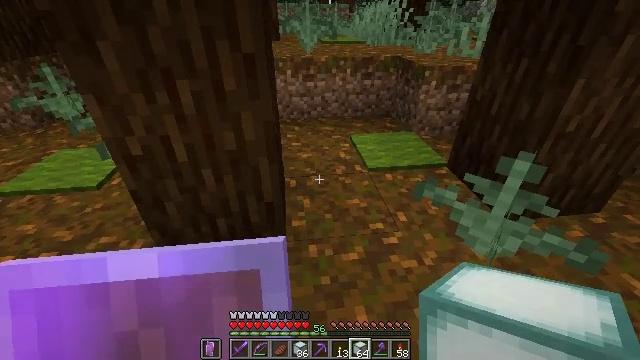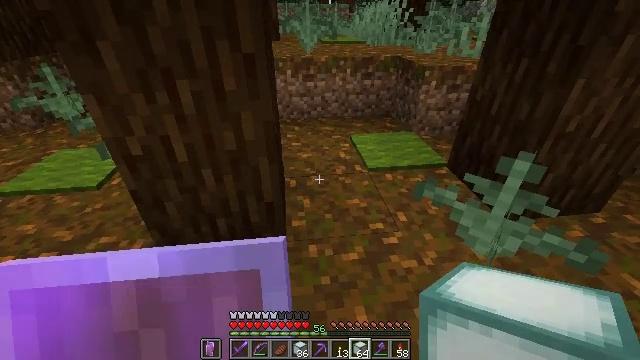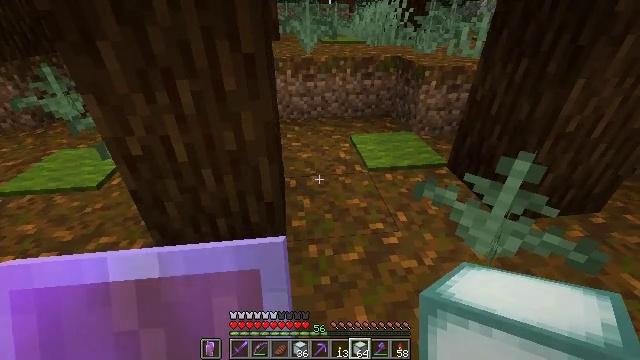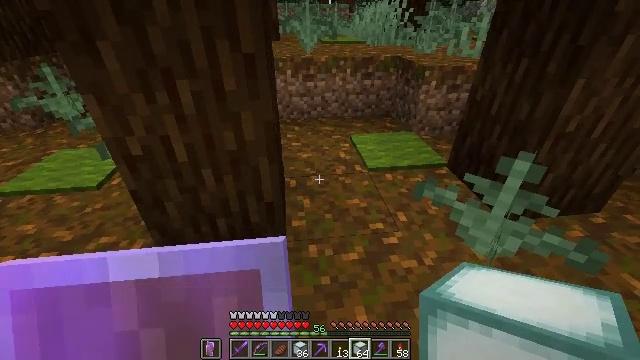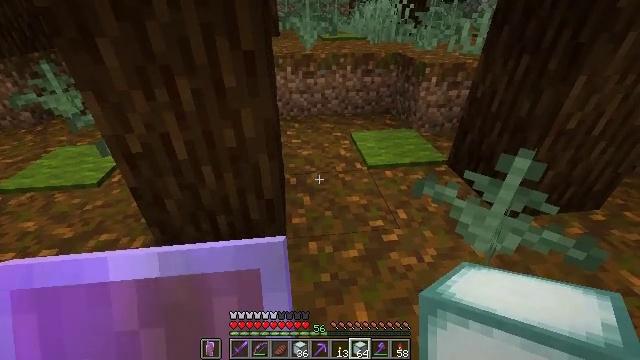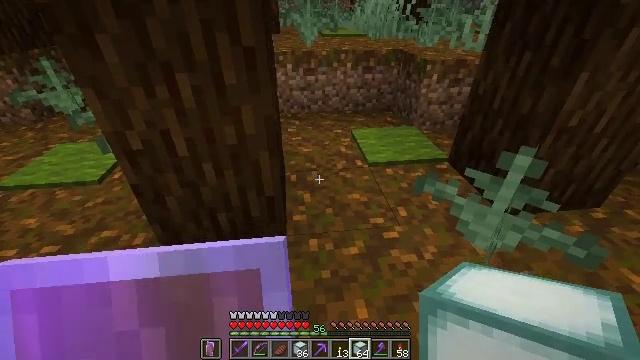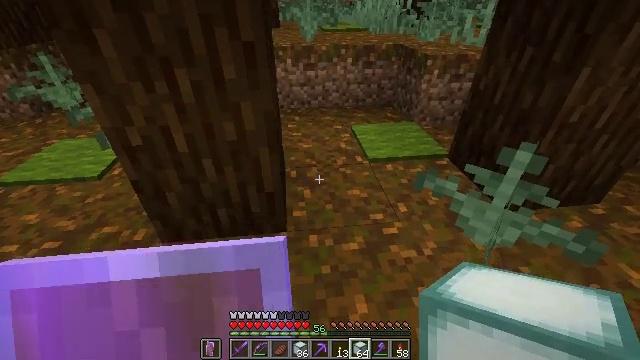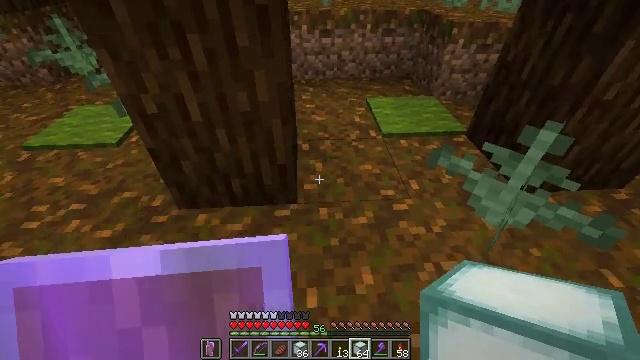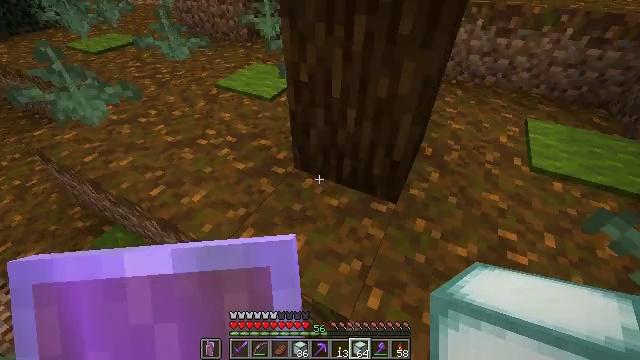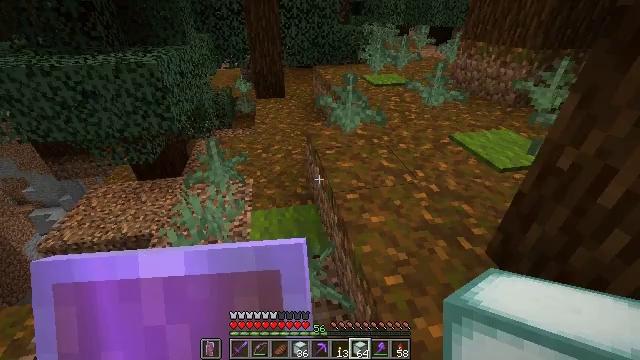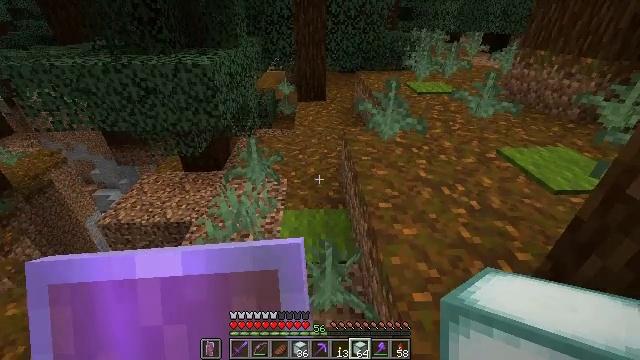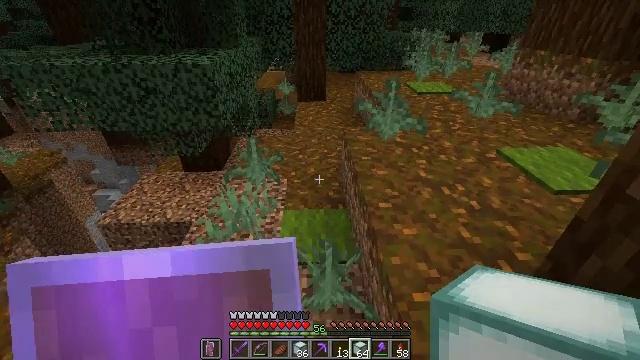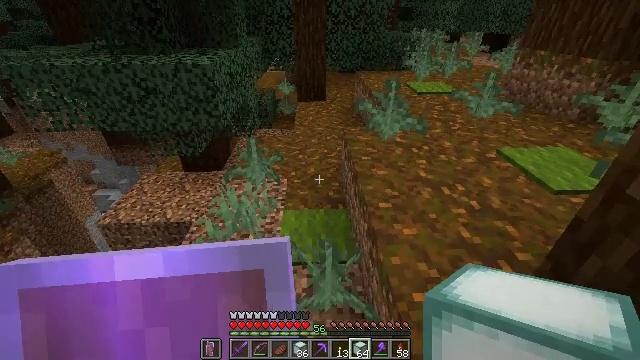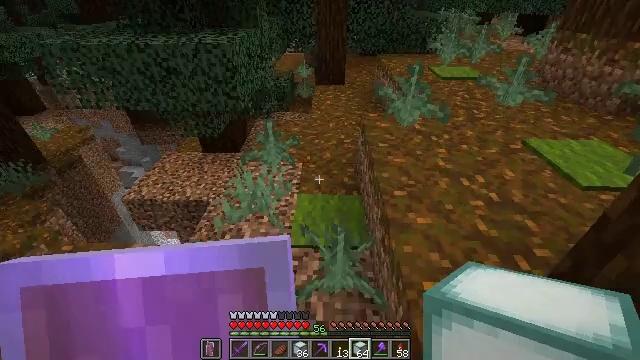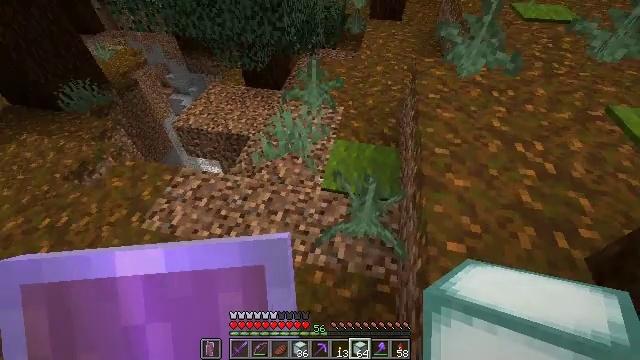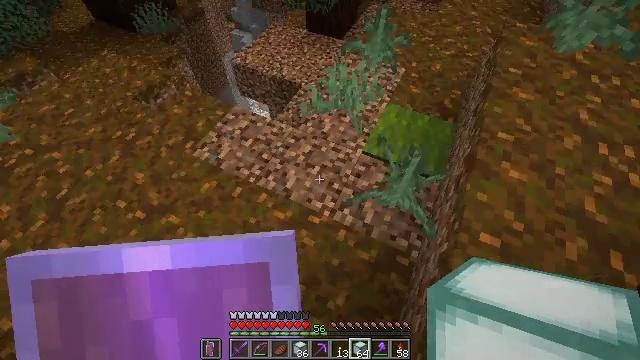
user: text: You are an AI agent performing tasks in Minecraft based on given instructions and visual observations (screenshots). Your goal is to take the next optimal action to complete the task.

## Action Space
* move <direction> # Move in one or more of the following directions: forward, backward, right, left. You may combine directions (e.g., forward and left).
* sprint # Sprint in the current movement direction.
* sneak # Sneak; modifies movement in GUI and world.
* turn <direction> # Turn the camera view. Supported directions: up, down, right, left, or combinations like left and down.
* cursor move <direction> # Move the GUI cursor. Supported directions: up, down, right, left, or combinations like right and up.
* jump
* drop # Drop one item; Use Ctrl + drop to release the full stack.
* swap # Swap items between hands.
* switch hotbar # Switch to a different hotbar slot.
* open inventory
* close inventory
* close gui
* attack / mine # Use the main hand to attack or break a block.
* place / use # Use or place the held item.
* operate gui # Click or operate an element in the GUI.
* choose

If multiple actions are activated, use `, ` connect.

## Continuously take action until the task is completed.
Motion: motion action
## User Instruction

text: Break the green carpet for reuse.
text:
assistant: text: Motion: no_op
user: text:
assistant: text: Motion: no_op
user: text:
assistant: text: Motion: no_op
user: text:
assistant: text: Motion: no_op
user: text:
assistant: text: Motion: no_op
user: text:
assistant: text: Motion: no_op
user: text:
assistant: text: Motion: turn left and down
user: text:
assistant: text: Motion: turn left and down
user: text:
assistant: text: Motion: turn left and up
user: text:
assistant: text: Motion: turn left
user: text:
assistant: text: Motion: no_op
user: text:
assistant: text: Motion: no_op
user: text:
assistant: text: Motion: turn left and down
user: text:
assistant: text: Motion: turn left and down
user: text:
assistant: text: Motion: turn left and down
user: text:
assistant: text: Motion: turn left and down
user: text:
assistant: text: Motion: turn left and down
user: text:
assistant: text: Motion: turn left and down
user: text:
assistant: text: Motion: turn left
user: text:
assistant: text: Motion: turn left
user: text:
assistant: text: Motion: turn left and down
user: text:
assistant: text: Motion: turn left and down
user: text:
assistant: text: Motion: turn left and down
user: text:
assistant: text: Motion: no_op
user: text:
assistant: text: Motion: no_op
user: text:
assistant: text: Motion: no_op
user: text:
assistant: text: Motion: no_op
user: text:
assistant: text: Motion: no_op
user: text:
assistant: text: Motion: no_op
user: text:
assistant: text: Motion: turn right and up